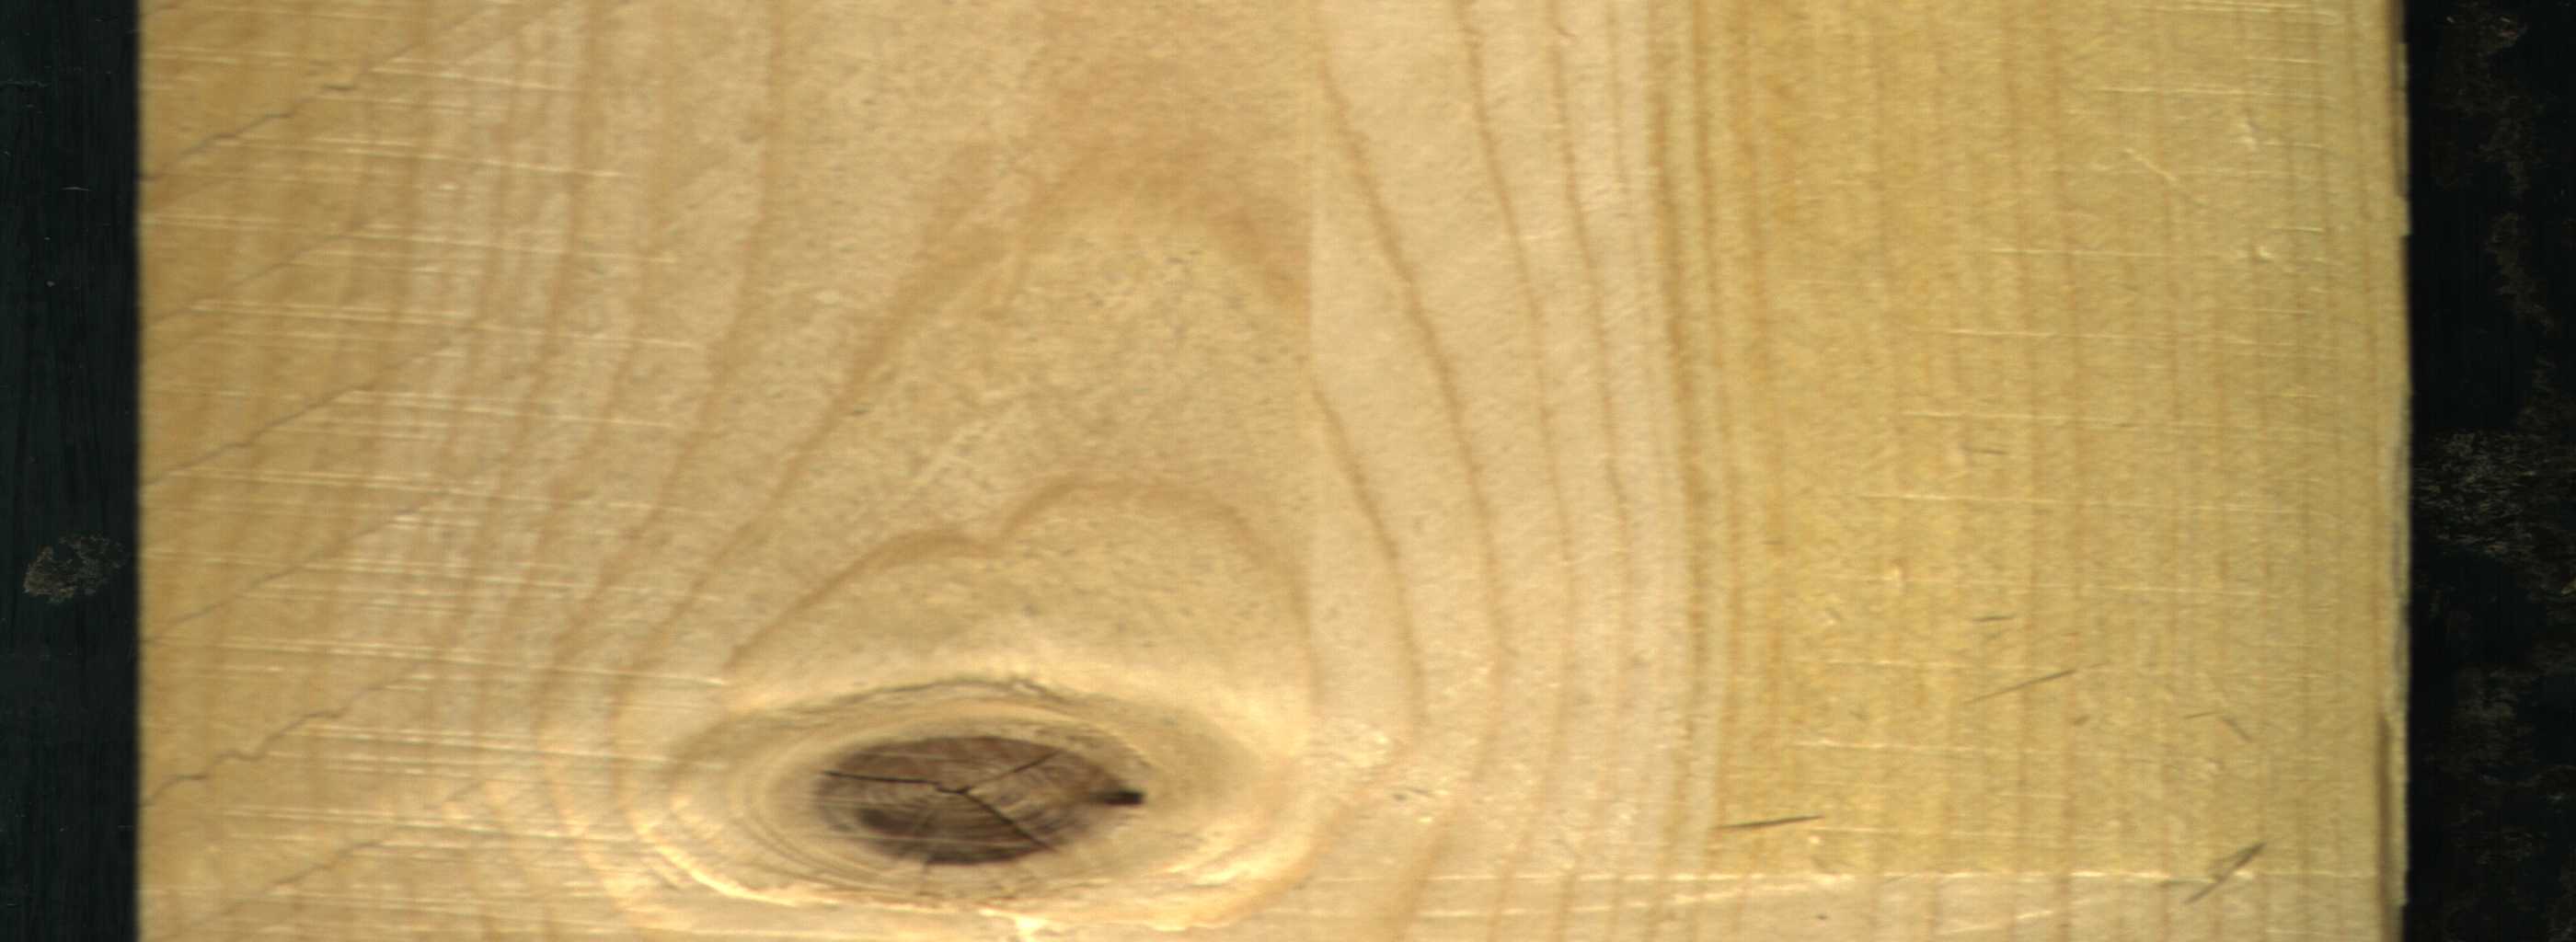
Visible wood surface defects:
knot_with_crack